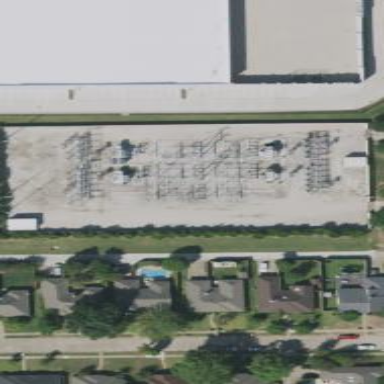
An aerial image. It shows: Outdoor distribution substation.